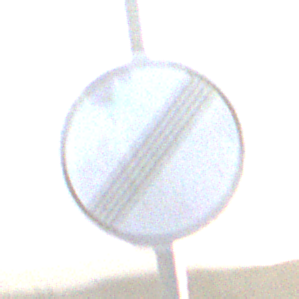
Verkehrszeichen: EndeSaemtlicherBegrenzungen
Umgebung: Outdoor, Nature
Tageszeit: SunriseSunset
Wetter: PartlyCloudy
Licht: Natural
Jahreszeit: NotSpecified
Kontrast: HighContrast